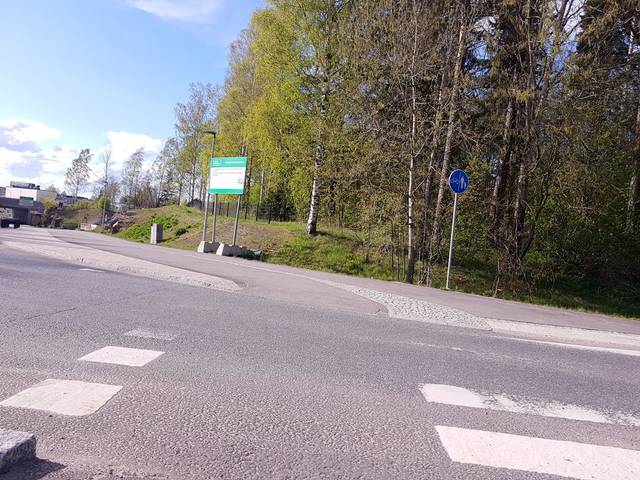
Region: Finland
Coordinates: 60.255, 24.954